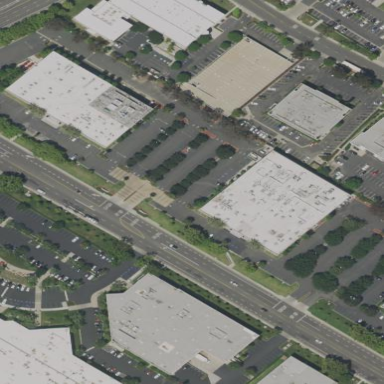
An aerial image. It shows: Commercial building.